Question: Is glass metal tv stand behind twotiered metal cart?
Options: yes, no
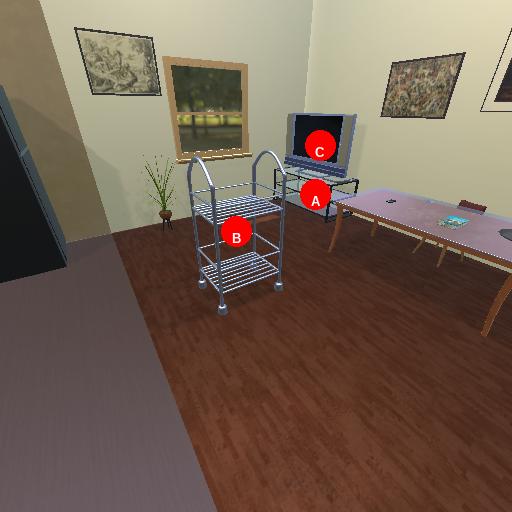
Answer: yes